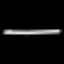
Label: line